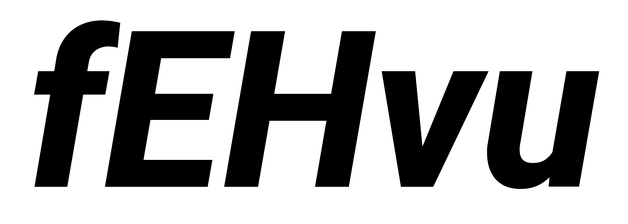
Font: Roboto-Italic_ExtraBold_Italic